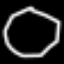
Label: octagon